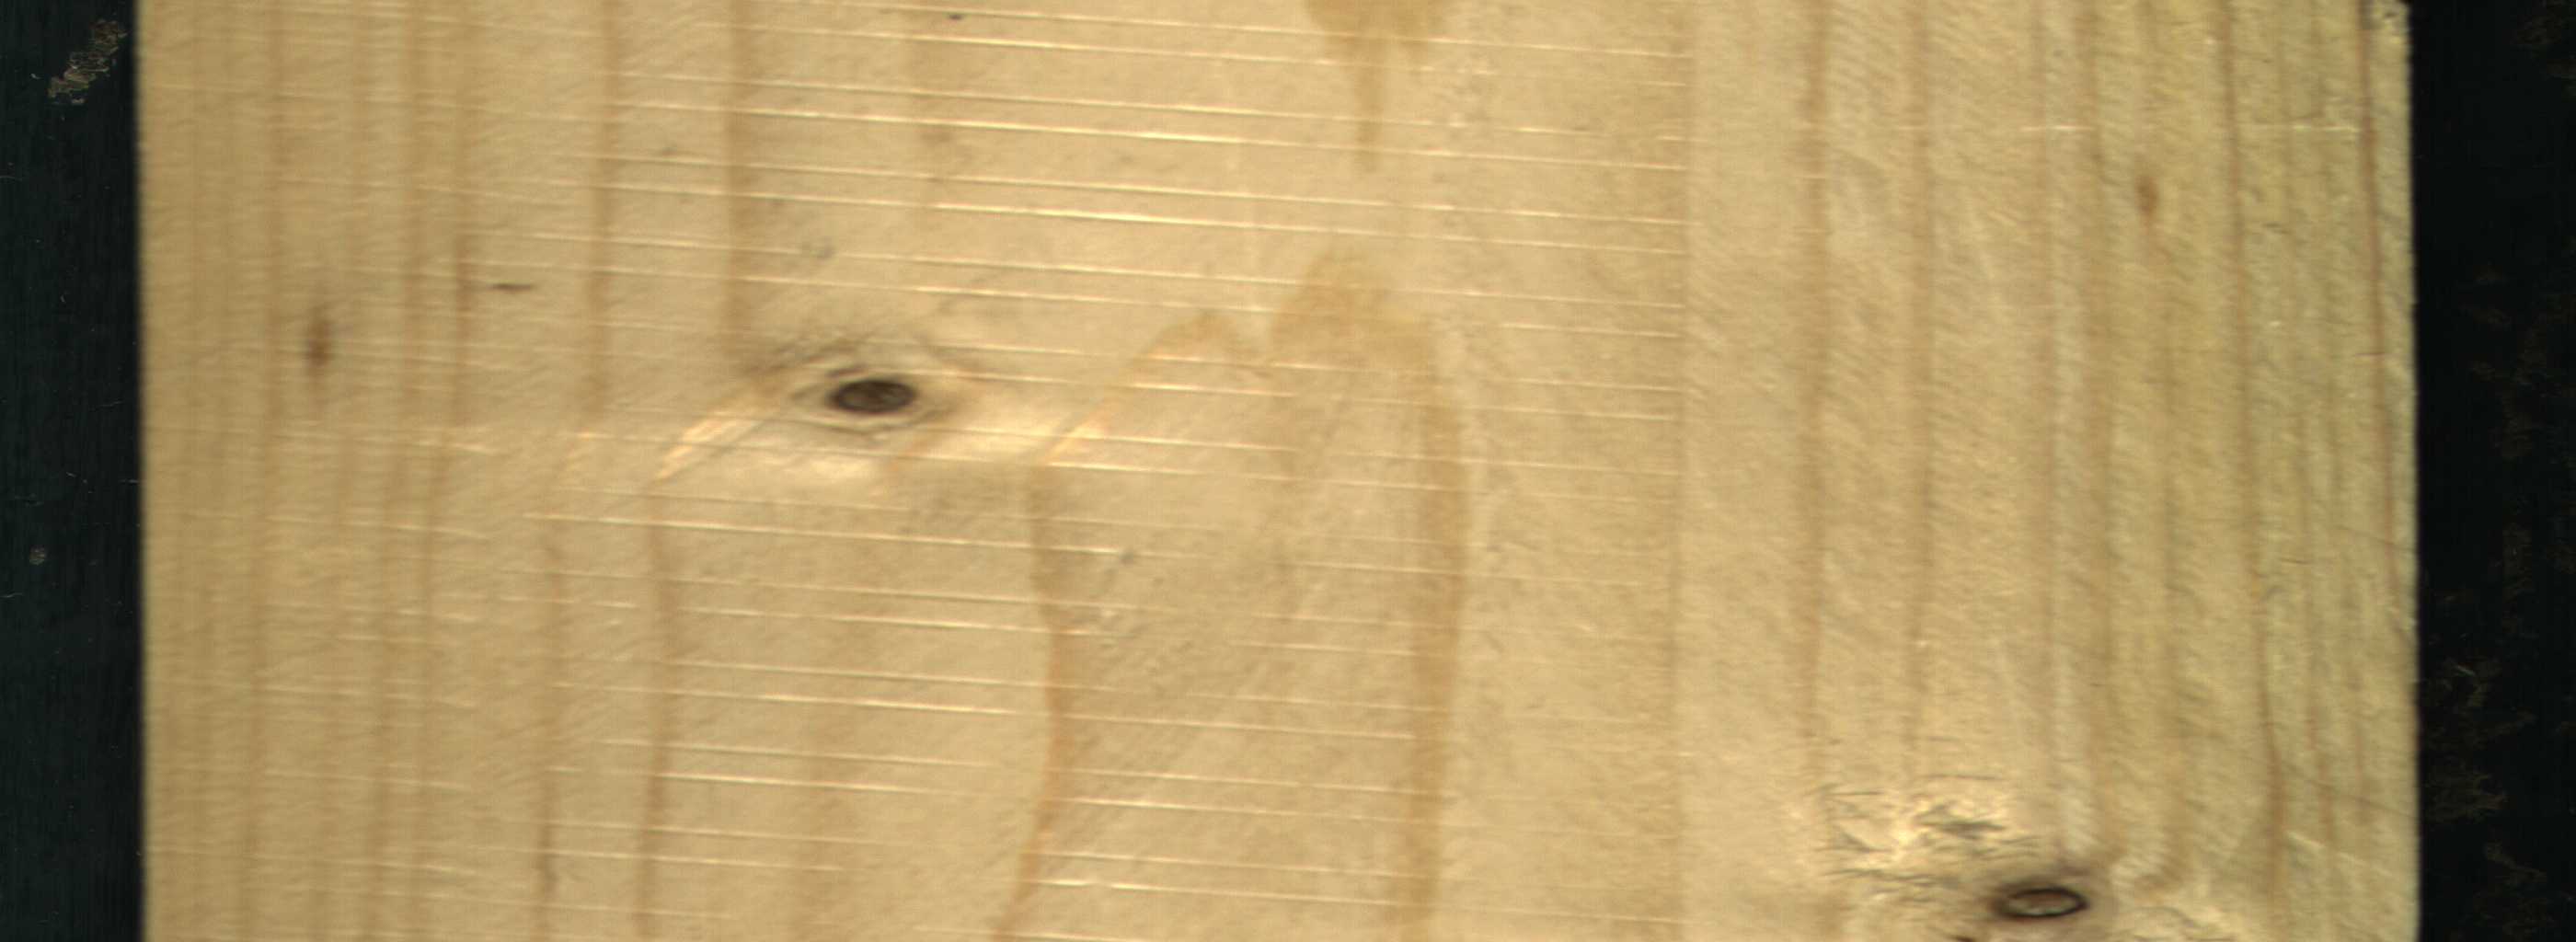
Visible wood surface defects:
Dead_Knot
Dead_Knot